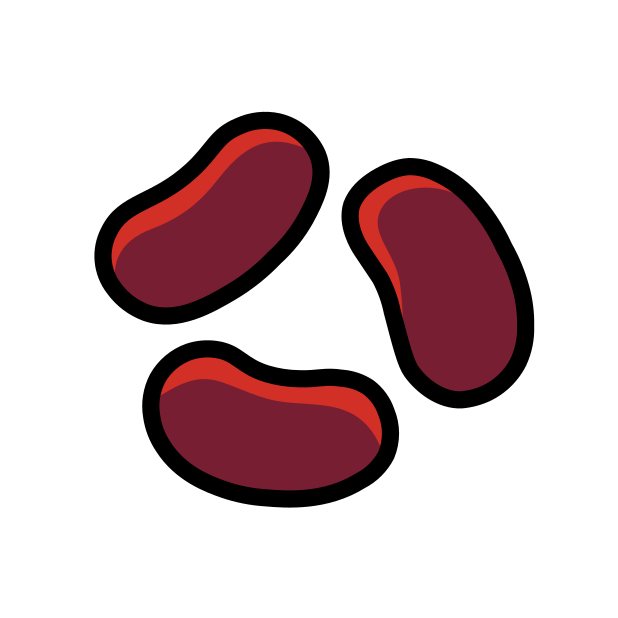
beans